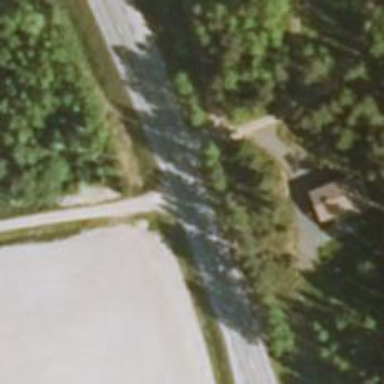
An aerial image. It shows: Trunk highway.